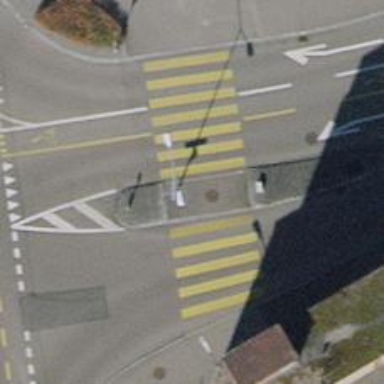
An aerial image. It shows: Asphalt footway with island crossing.